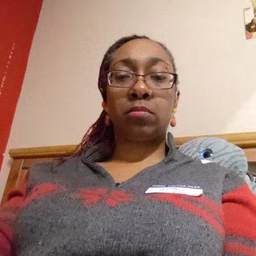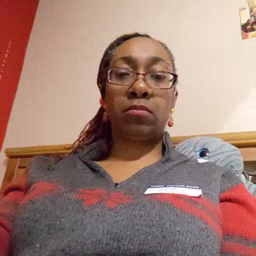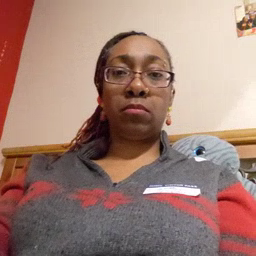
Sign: hungry